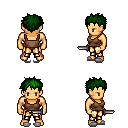
a pixel art fantasy rpg character, male body template, human, tanned skin, brown pirate shirt, gold greaves, green bedhead hairstyle, white slippers, dagger, four views (front, back, left, right), 2x2 character sprite sheet, small pixel art, hard edges, no anti-aliasing